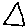
Label: triangle